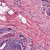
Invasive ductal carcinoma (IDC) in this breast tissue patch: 1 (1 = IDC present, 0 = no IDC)